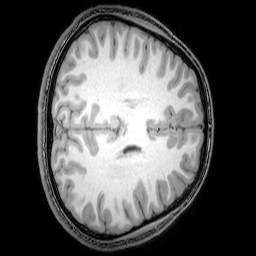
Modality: T1w
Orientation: axial
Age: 23
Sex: male
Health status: healthy
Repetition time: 0.081 s
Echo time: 0.037 s